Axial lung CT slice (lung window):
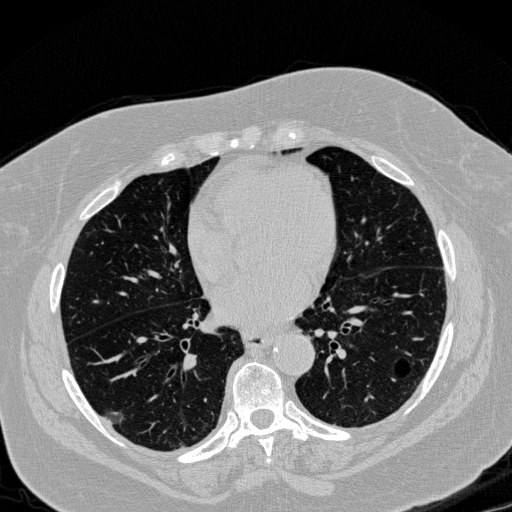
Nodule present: yes
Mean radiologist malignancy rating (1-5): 2.5